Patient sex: F
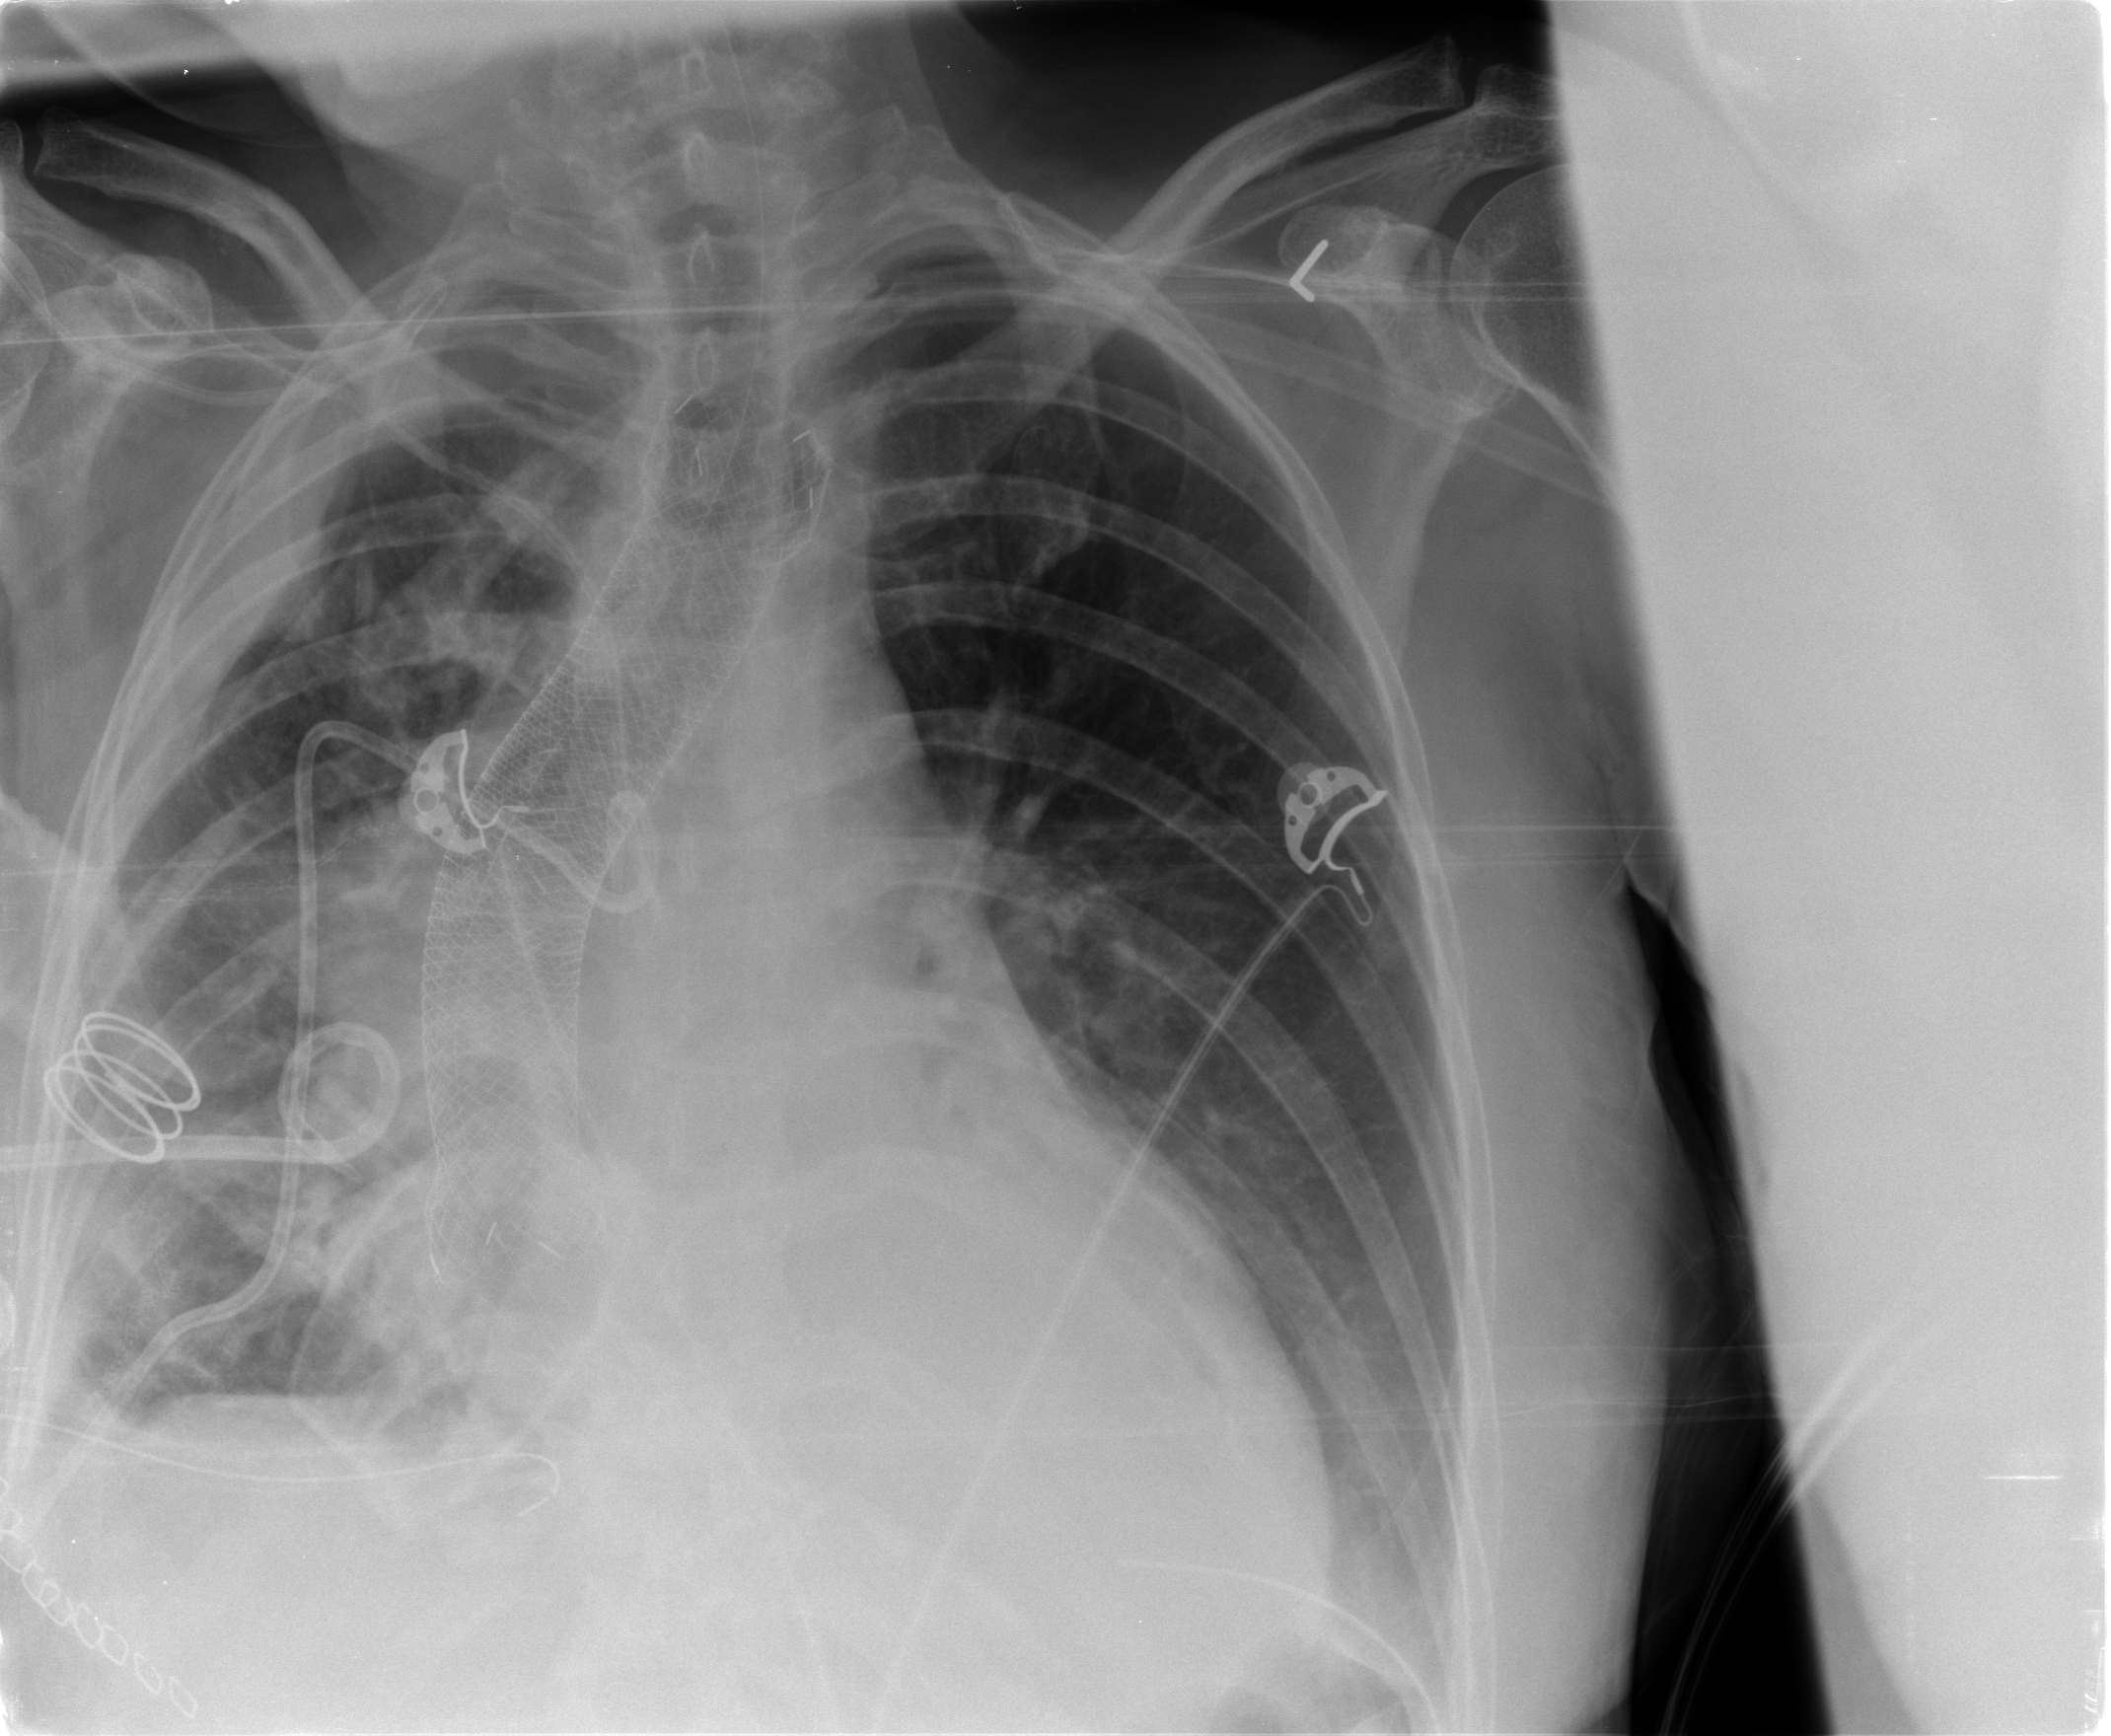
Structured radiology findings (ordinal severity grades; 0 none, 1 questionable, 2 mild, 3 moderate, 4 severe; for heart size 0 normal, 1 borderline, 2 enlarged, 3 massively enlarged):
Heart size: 2
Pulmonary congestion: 0
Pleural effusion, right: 2
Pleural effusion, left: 0
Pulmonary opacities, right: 2
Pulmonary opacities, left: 0
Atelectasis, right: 2
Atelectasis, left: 0